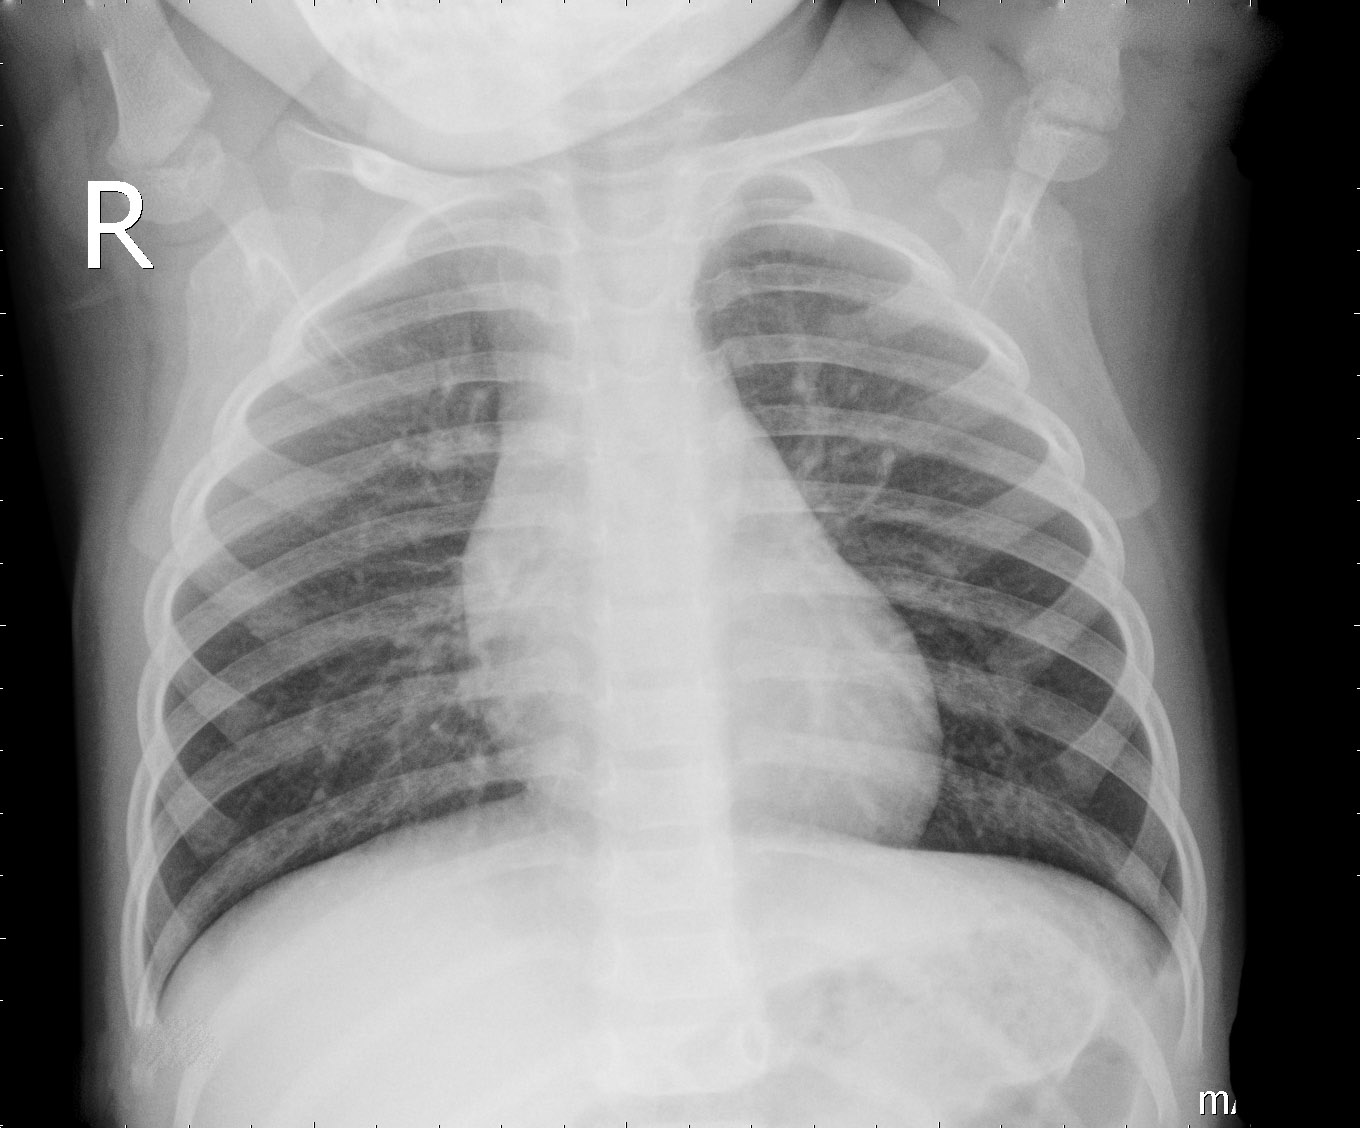
Diagnosis: NORMAL